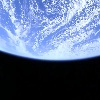
Label: cloud